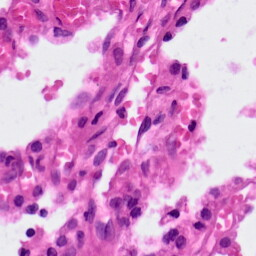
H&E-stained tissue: Lung